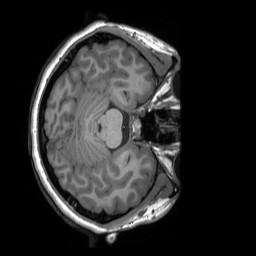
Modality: T1w
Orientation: axial
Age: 29
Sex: female
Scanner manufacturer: siemens
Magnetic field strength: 3 T
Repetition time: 2.3 s
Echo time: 0.00232 s